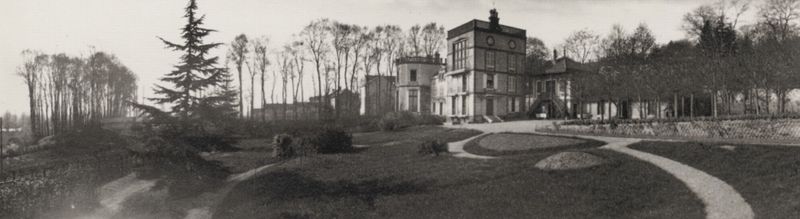
Titel: Haus und Park der Zolas
Künstler: Francois Emile Zola
Schlagwörter: baum, dunkel, flügel, gruppe, himmel, schatten, weiß, bäume, landschaft, sand, fenster, glas, grau, hell, licht, schwarz, strasse, säule, terasse, tür, vordergrund, anlage, dach, gebäude, gras, haus, park, parkanlage, rasen, schloss, weg, wiese, zaun, architektur, teller, erde, horizont, häuser, hügel, kalt, natur, weite, busch, büsche, gebüsch, pfad, schlank, sonne, sträucher, wege, boden, adel, paar, wald, kamin, kamine, kreis, rund, schornstein, turm, garten, ansicht, fassade, dächer, mauer, allee, nebel, herbst, hof, türe, winter, platz, tannen, treppe, jugendstil, geländer, stufen, frühling, grass, tor, unscharf, foto, fotografie, panorama, photographie, eingang, palast, balustrade, haufen, schwarz weiss, reihe, fichte, laubbaum, nadelbaum, tanne, hallo, photo, halbrund, flecken, villa, geometrisch, baumgruppe, okuli, anwesen, landhaus, beet, tannenbaum, freitreppe, auffahrt, etagen, geschosse, zufahrt, herrenhaus, ballustrade, frühjahr, pavillion, stockwerke, wohnen, englischer garten, der, jagdschloss, pfade, flachdach, rondell, teil, gesimse, komplex, architekur, schlosspark, gartenarchitektur, medaillons, ställe, dachgarten, verzerrt, kalh, hocj, hängt, denster, ahsu, kiess, kitter, manor, photorgaphie, server, chatou